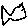
Label: fish